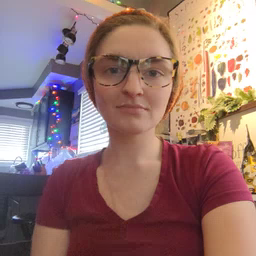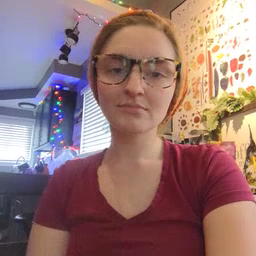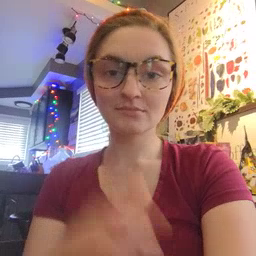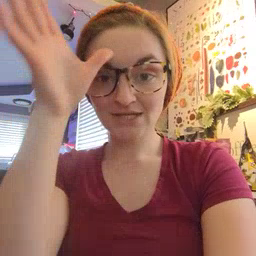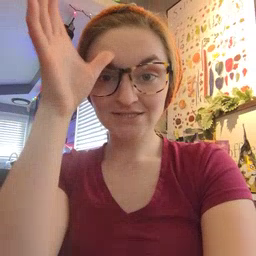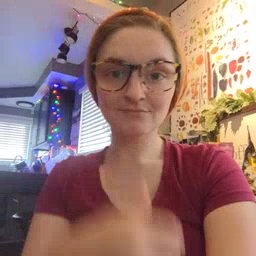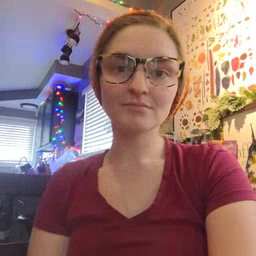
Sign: dad